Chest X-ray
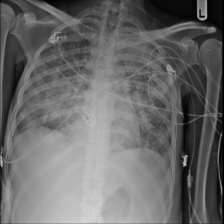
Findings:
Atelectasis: negative
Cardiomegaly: negative
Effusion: negative
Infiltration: positive
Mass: negative
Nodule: negative
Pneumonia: negative
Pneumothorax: negative
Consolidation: positive
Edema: negative
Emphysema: negative
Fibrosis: negative
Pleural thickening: negative
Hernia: negative